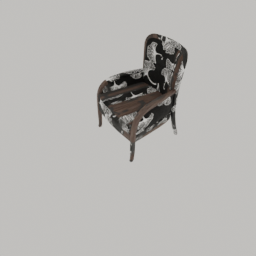
Label: furniture